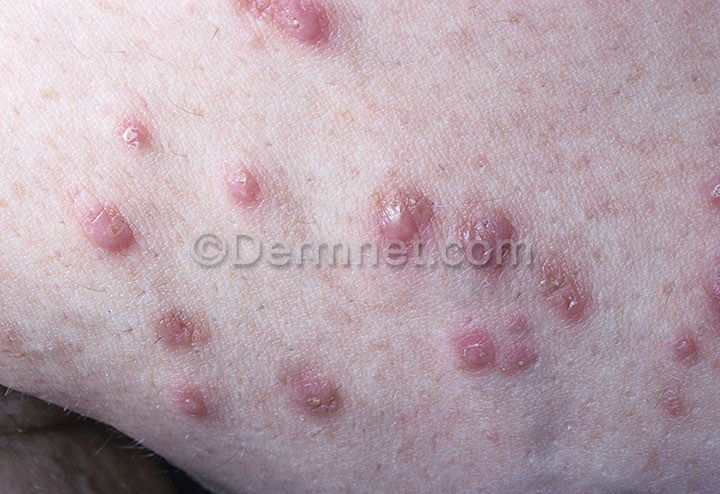
Disease: Seborrheic Keratoses and other Benign Tumors